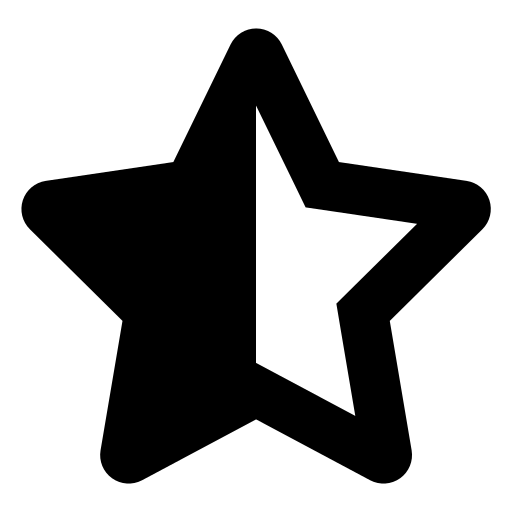
Tags: icon, FontAwesome, fa-icon, solid, star, half, stroke